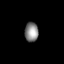
Tissue: lung
Cell type: Myeloid cells
Senescence score: 0.238
Nuclear area (px): 264
Mean DAPI intensity: 132.848